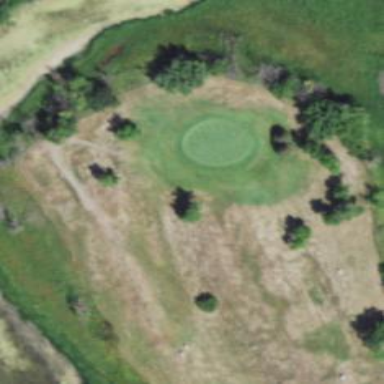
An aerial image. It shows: View of golf hole.